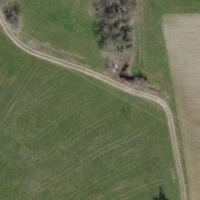
EUNIS habitat code: 52
Species observed at this site:
Veronica filiformis